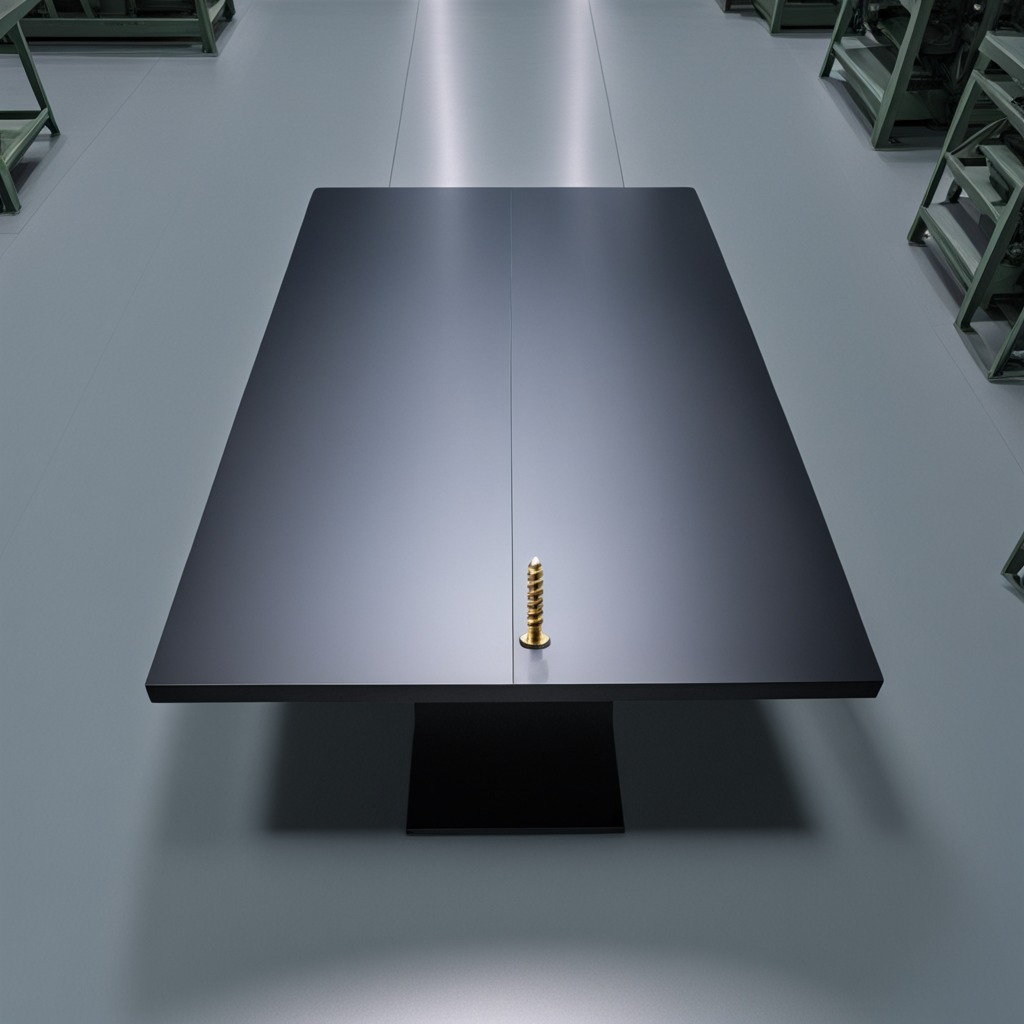
A metal screw is lying on the tabletop.